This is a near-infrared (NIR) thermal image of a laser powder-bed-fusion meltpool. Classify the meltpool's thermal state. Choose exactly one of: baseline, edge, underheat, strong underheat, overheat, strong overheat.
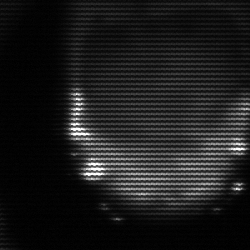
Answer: edge